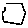
Label: hexagon